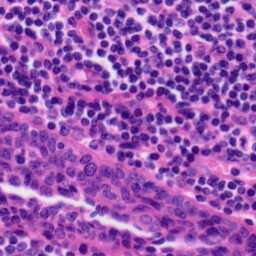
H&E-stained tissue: Tonsil